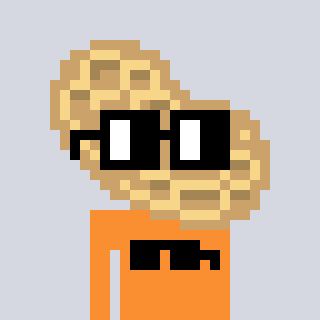
a pixel art character with square black glasses, a peanut-shaped head and a orange-colored body on a cool background